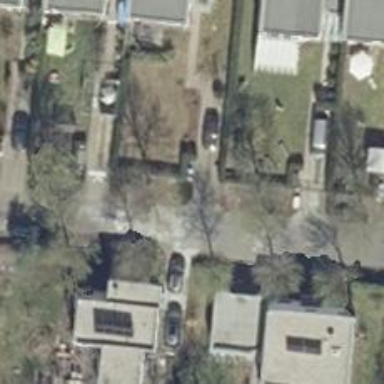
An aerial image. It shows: Asphalt road in residential area.